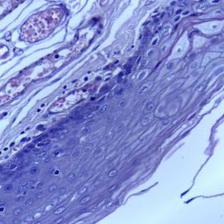
Diagnosis: Normal